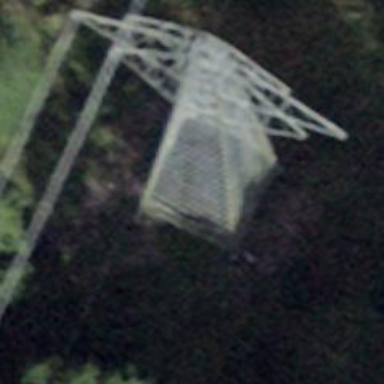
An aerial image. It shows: Power tower.